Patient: sex M, age 52
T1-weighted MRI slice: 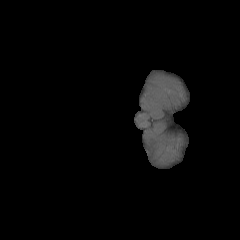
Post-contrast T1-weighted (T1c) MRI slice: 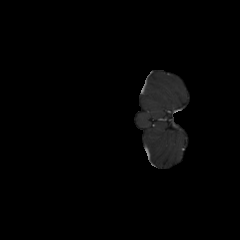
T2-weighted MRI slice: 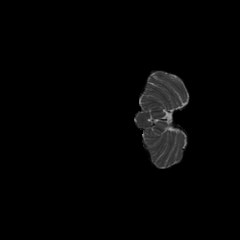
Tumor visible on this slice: no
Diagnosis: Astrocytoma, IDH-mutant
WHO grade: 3